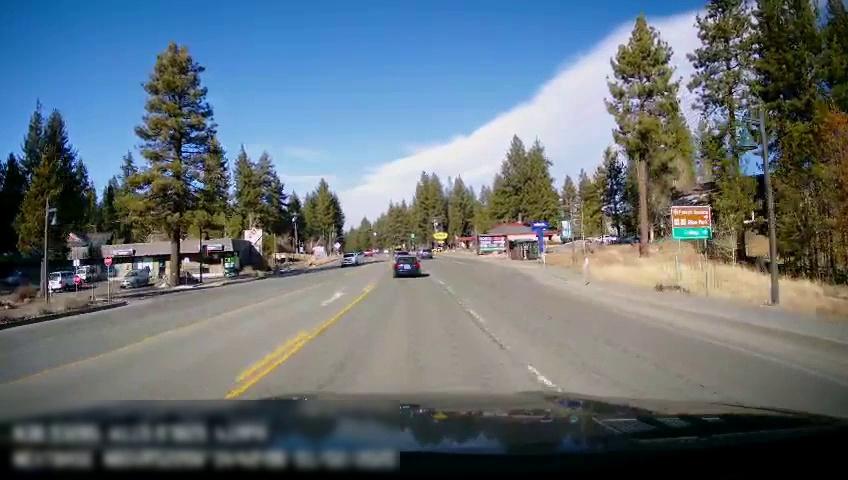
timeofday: Day
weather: Sunny
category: Drivable Space
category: Vehicles | SUV
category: Vehicles | SUV
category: Vehicles | Car
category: Vehicles | SUV
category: Vehicles | Car
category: Lanes | Opposite Lane
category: Lanes | Current Lane
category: Lanes | Current Lane
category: Traffic | Signs